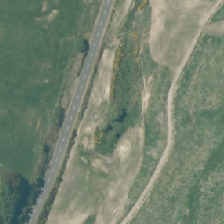
Land cover: high_producing_grassland